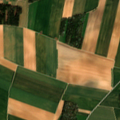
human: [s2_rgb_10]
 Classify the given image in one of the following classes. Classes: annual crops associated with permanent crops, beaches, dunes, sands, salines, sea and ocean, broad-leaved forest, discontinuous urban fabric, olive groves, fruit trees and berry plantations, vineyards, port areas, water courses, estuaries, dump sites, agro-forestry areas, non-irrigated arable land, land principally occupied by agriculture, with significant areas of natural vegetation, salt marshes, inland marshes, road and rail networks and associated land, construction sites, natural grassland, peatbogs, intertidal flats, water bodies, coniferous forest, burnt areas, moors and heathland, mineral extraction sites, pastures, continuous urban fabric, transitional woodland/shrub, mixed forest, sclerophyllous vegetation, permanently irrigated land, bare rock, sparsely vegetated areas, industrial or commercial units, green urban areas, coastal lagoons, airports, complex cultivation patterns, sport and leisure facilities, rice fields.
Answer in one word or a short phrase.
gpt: discontinuous urban fabric, non-irrigated arable land, land principally occupied by agriculture, with significant areas of natural vegetation, coniferous forest